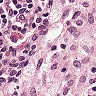
Metastatic tissue present: no